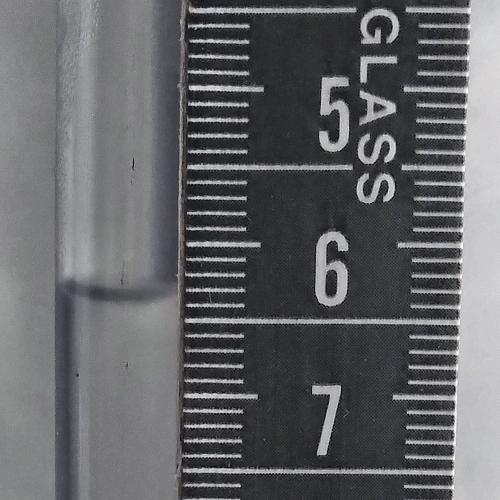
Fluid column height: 6.3 cm